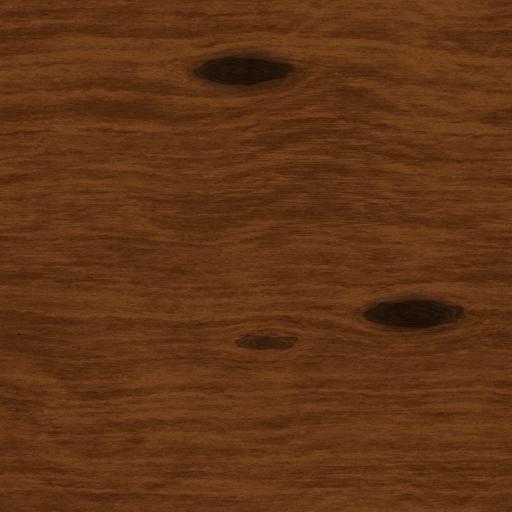
Tags: black brown clean dark fine smooth wood wooden